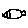
Label: fish